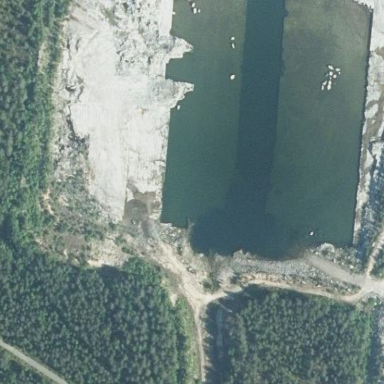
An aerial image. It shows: Quarry area.